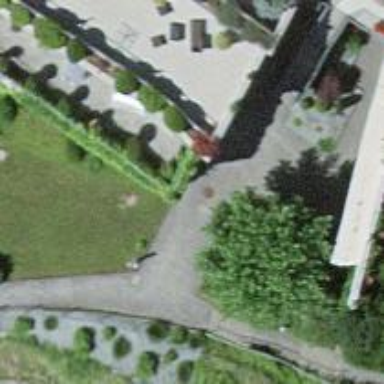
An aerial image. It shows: Path.